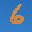
Label: 6